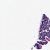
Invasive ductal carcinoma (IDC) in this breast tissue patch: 0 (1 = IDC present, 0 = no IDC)